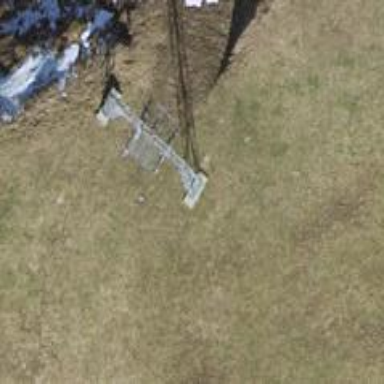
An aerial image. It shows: Pylon used for aerialway.